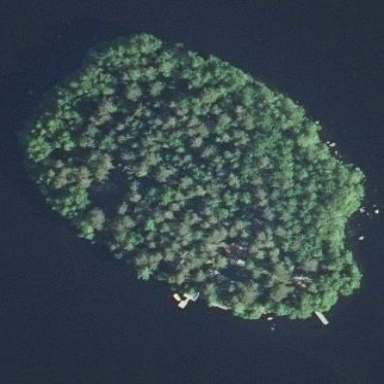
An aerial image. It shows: Islet.